Brain MRI, t2w sequence, axial 2D slice.
Patient: age 35, sex F, weight 95 kg, height 1.95 m
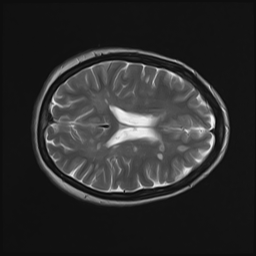